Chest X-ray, PA view. Patient: 28 years old, sex F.
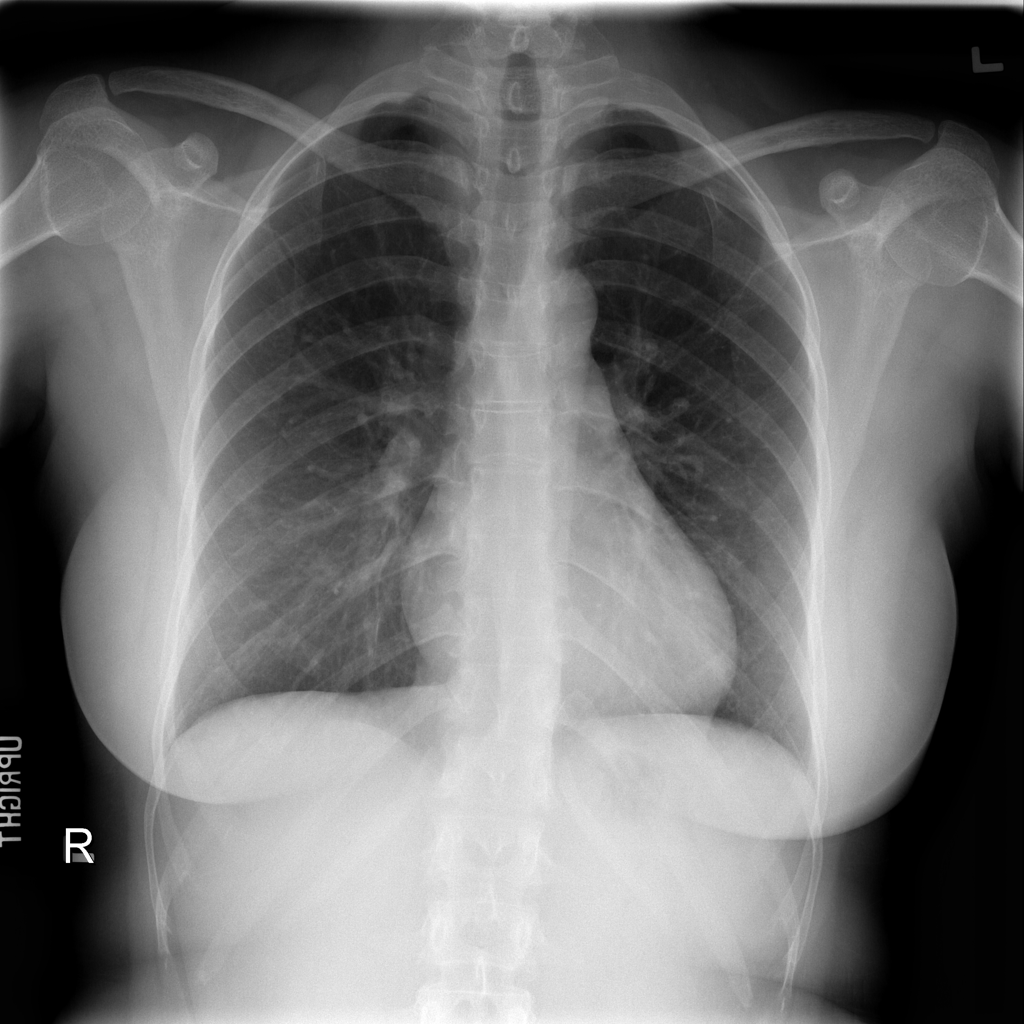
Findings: No Finding